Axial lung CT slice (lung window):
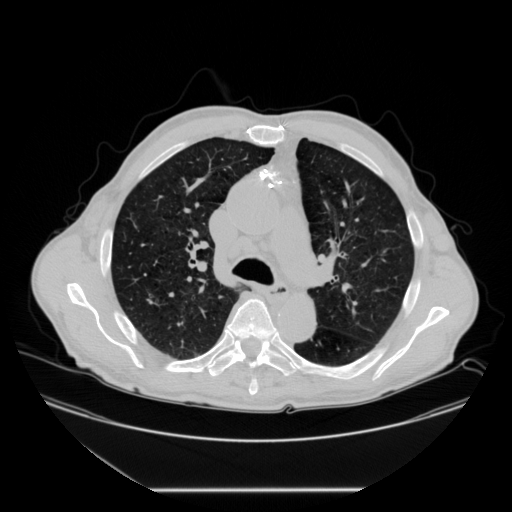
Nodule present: no